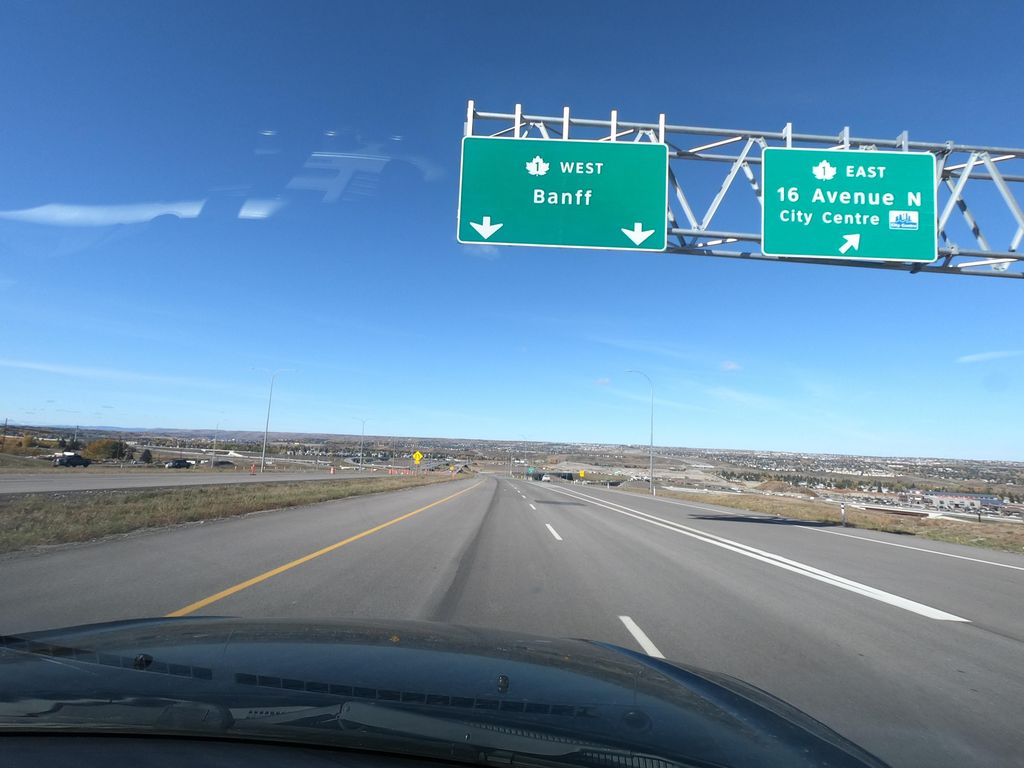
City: calgary